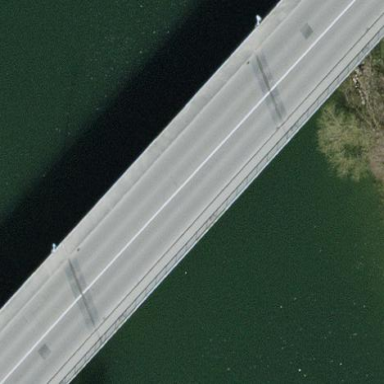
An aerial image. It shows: Man-made bridge.